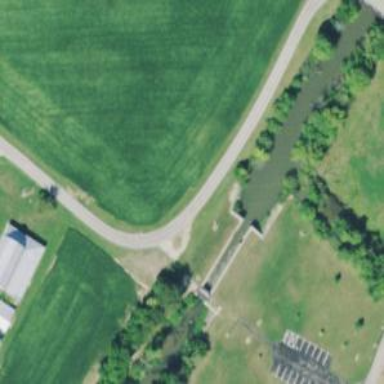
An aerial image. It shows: Lock gate along waterway.